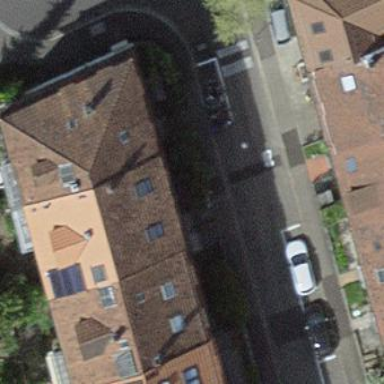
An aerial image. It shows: Terrace building.